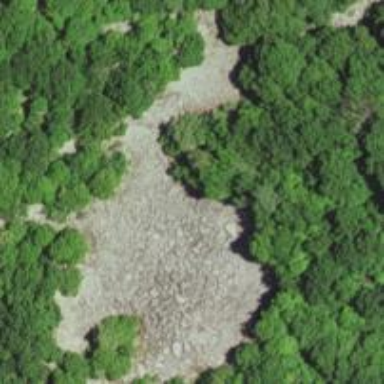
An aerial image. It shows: Natural scree.